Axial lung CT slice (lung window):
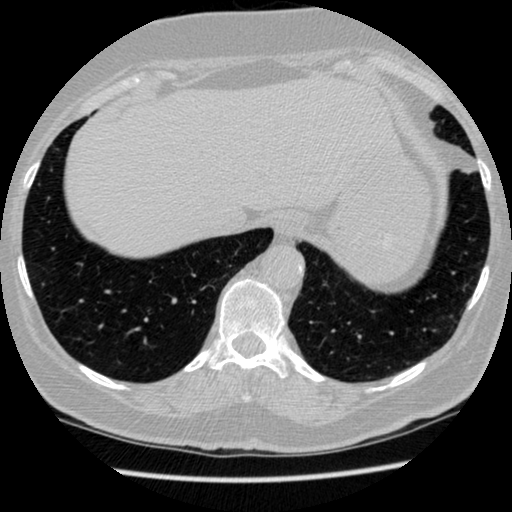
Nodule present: no